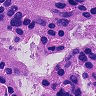
Metastatic tissue present: yes